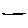
Label: line